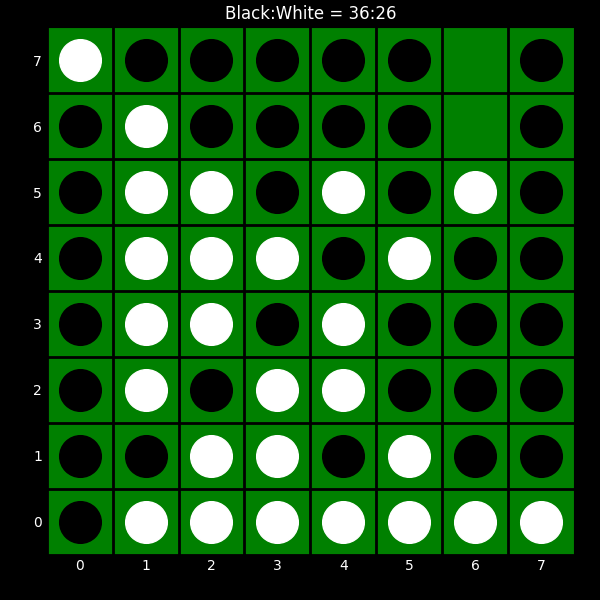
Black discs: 36
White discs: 26